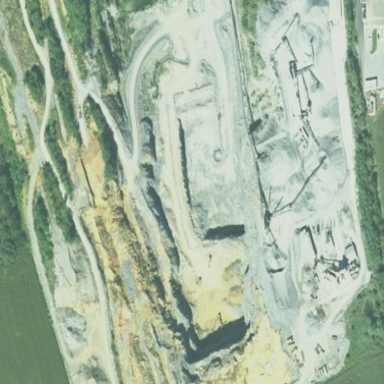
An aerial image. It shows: Quarry area.